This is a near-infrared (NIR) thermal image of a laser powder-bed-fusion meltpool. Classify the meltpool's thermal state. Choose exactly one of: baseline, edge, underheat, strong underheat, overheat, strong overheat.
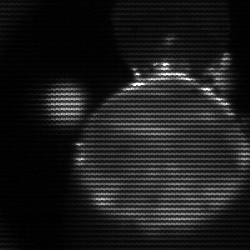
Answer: edge